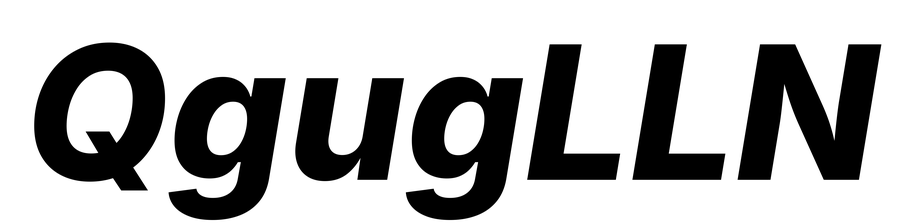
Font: Inter-Italic_ExtraBold_Italic